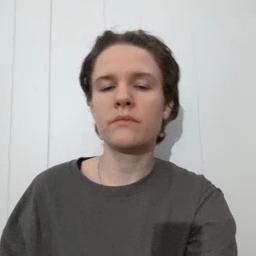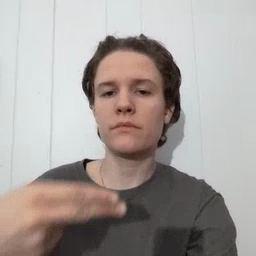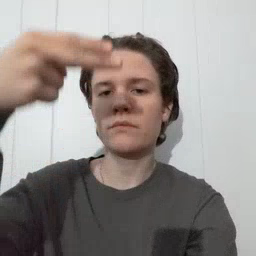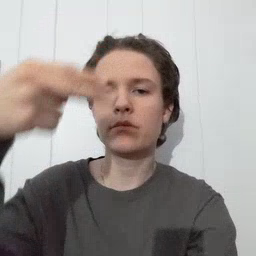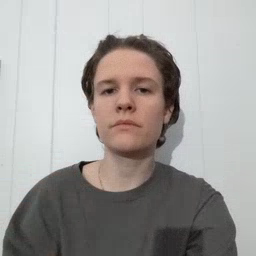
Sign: high